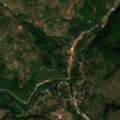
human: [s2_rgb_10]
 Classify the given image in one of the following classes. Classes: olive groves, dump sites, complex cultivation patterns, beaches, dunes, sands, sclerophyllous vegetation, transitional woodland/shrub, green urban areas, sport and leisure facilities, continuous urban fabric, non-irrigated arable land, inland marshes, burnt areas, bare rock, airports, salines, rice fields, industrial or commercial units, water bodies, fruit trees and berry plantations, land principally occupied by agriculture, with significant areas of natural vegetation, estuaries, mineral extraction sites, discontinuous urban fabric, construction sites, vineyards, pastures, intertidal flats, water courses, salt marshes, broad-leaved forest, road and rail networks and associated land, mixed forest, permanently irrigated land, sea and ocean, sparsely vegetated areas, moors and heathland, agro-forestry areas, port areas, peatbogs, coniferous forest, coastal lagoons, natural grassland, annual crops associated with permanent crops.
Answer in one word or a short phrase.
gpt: complex cultivation patterns, land principally occupied by agriculture, with significant areas of natural vegetation, broad-leaved forest